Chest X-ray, PA view. Patient: 44 years old, sex M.
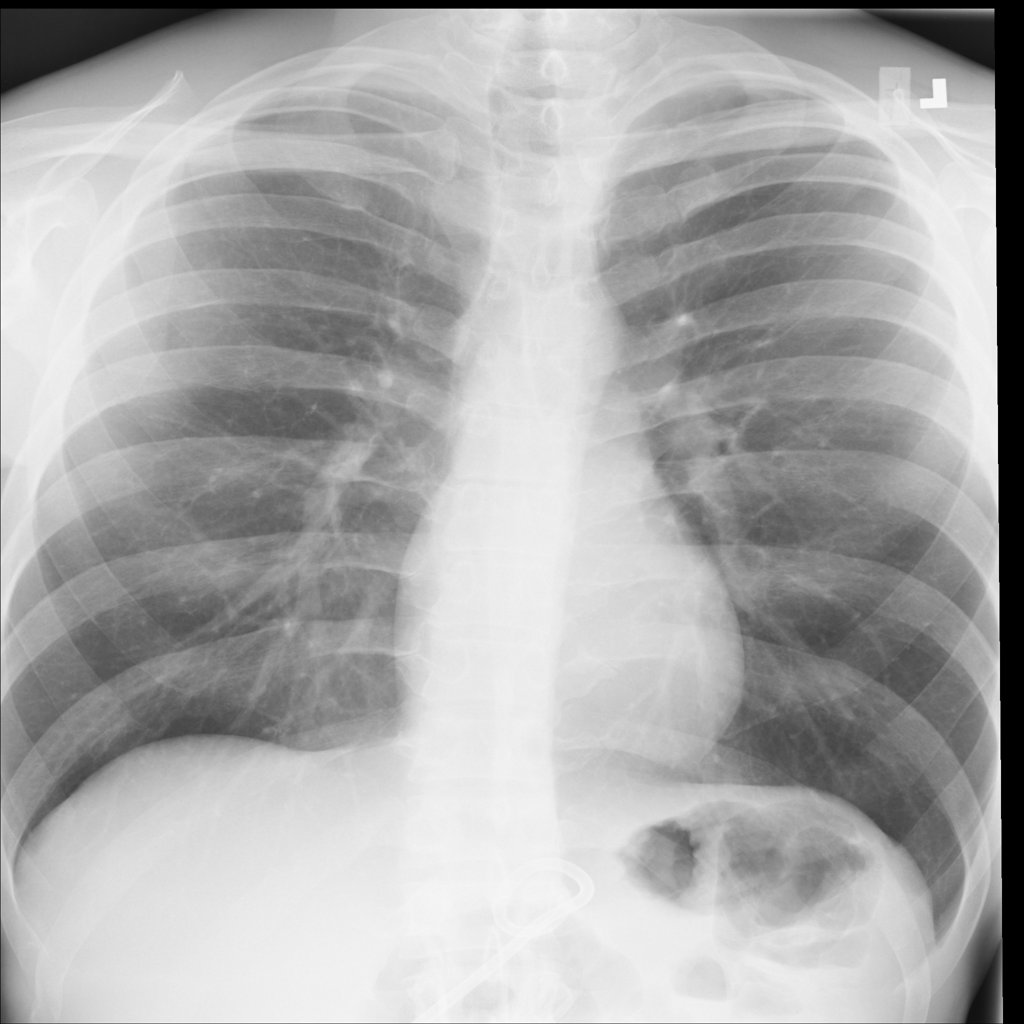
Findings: No Finding